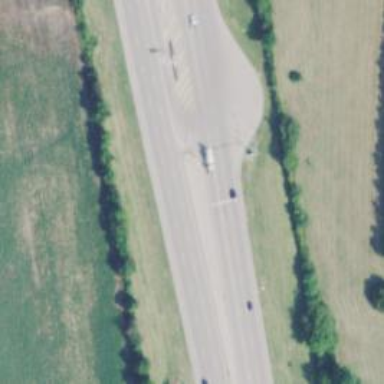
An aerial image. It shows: Trunk link highway.